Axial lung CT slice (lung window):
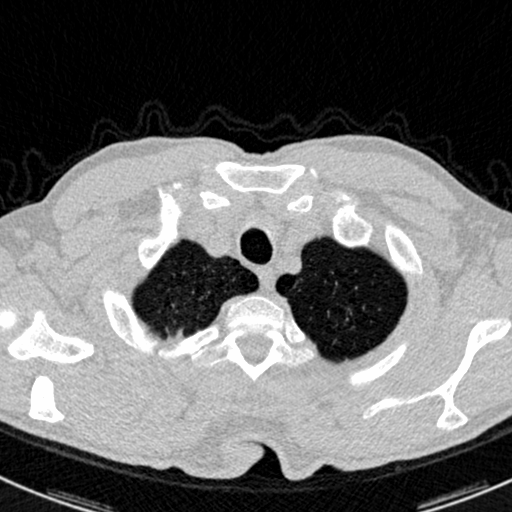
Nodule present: no